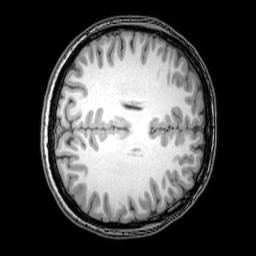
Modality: T1w
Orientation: axial
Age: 23
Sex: female
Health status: healthy
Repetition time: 0.081 s
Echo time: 0.037 s